Interaction volume radius: 10 \u00c5
Interaction volume height: 35 \u00c5
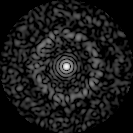
Disorder parameter: 0.8404